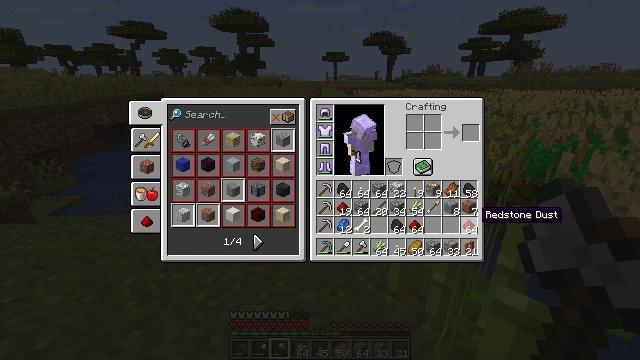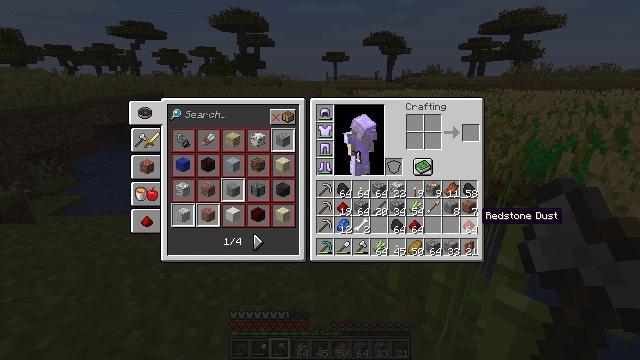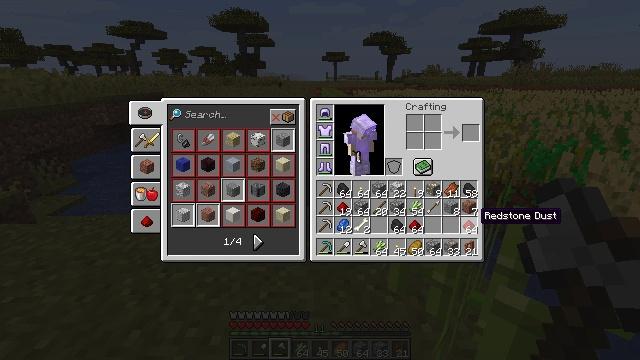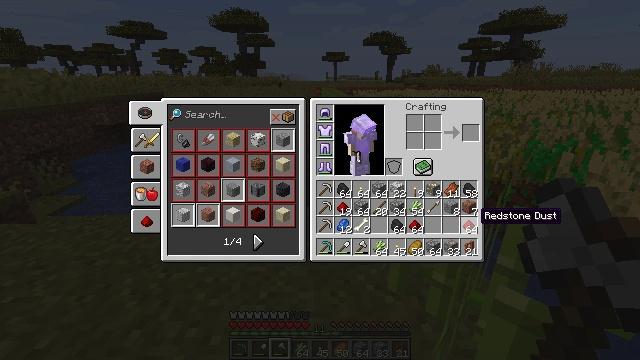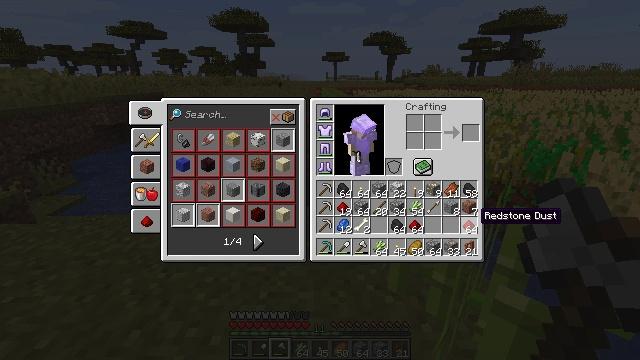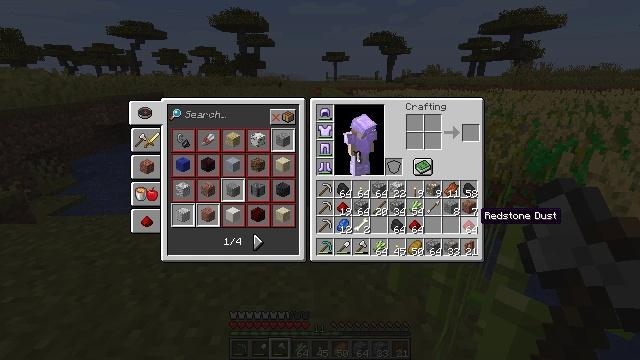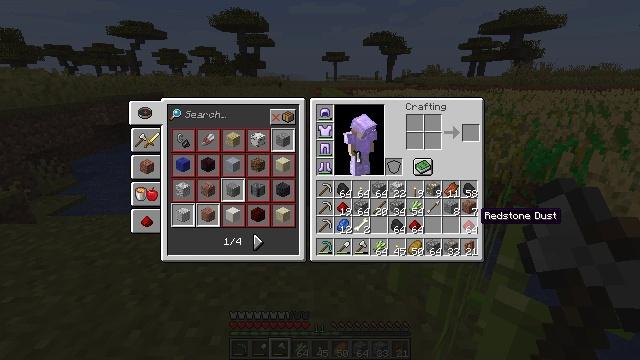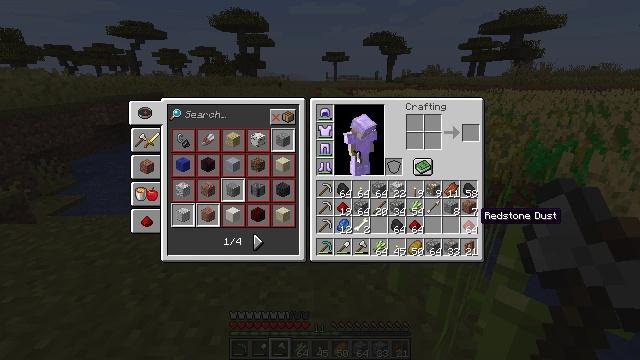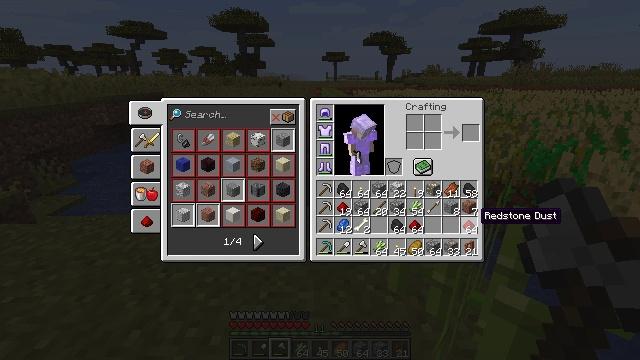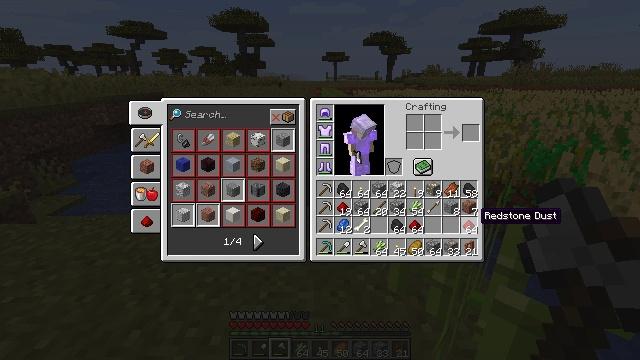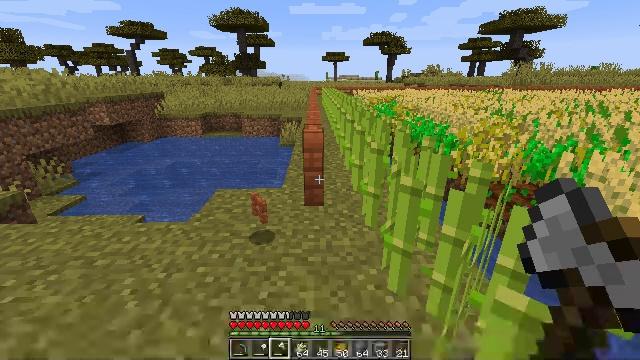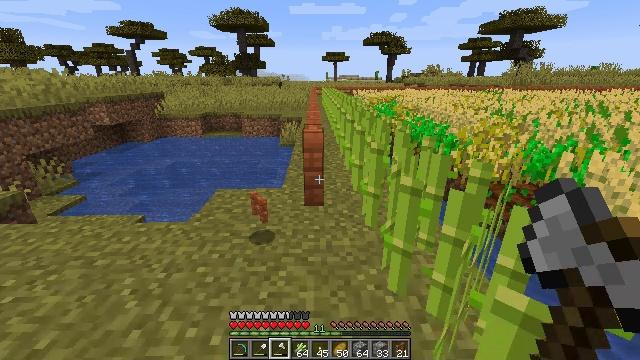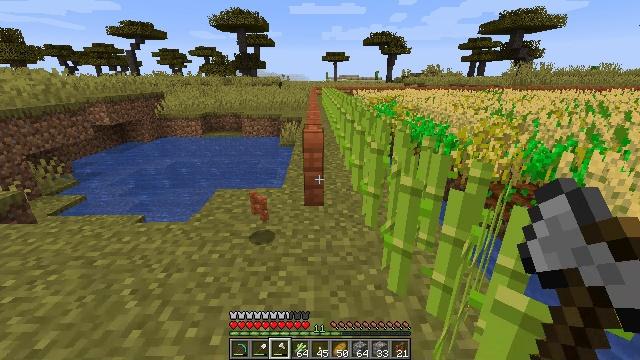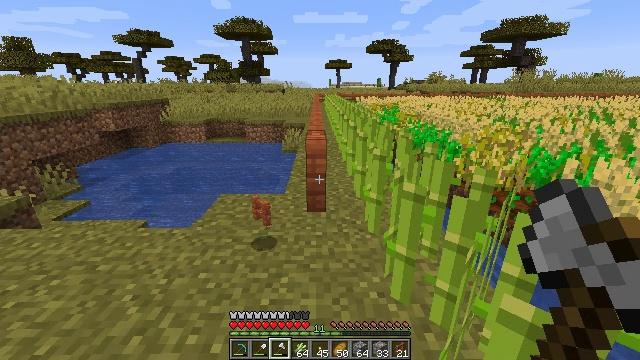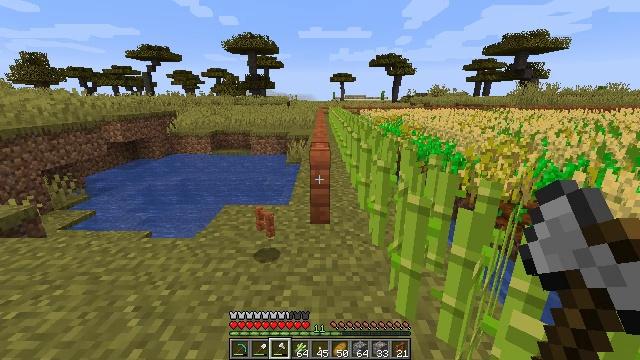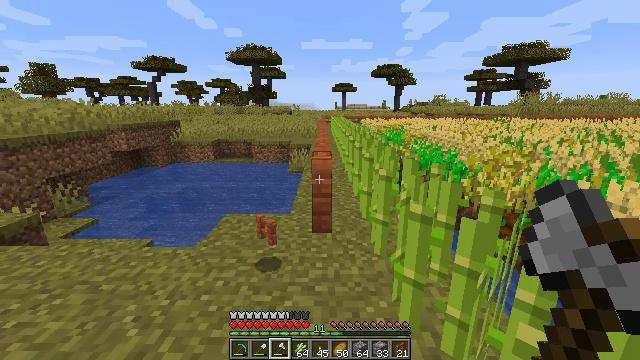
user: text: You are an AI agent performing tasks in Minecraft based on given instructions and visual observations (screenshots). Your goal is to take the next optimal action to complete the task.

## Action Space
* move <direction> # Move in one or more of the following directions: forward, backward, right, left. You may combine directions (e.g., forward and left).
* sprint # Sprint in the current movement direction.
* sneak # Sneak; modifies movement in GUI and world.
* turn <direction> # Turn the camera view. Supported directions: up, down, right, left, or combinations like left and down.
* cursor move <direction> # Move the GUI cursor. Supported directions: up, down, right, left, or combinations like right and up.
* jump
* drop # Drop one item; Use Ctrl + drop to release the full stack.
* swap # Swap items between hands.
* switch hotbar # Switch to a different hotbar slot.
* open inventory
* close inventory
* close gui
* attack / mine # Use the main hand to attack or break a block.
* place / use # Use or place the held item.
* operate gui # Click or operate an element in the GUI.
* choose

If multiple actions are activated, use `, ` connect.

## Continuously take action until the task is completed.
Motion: motion action
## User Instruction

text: Pick up the acacia fence after mining.
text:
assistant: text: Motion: no_op
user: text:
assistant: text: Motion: no_op
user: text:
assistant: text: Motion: no_op
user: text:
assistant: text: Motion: no_op
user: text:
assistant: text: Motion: no_op
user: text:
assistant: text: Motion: no_op
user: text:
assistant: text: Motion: no_op
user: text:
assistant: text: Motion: no_op
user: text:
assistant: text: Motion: no_op
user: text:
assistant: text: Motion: no_op
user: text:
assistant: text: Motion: close gui
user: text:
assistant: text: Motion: no_op
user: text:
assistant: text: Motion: turn up
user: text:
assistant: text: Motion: turn up
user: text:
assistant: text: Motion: turn up
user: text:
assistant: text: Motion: move forward, turn up
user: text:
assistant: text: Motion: move forward
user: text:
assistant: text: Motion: move forward
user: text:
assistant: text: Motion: move forward
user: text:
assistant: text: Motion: move forward, turn down
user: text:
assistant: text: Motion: turn down
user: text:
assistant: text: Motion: turn down, attack / mine
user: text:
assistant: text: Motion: attack / mine
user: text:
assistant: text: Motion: attack / mine
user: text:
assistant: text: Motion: attack / mine
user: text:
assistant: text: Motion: attack / mine
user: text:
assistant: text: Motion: attack / mine
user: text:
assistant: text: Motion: attack / mine
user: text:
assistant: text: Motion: attack / mine
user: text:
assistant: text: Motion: attack / mine